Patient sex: M
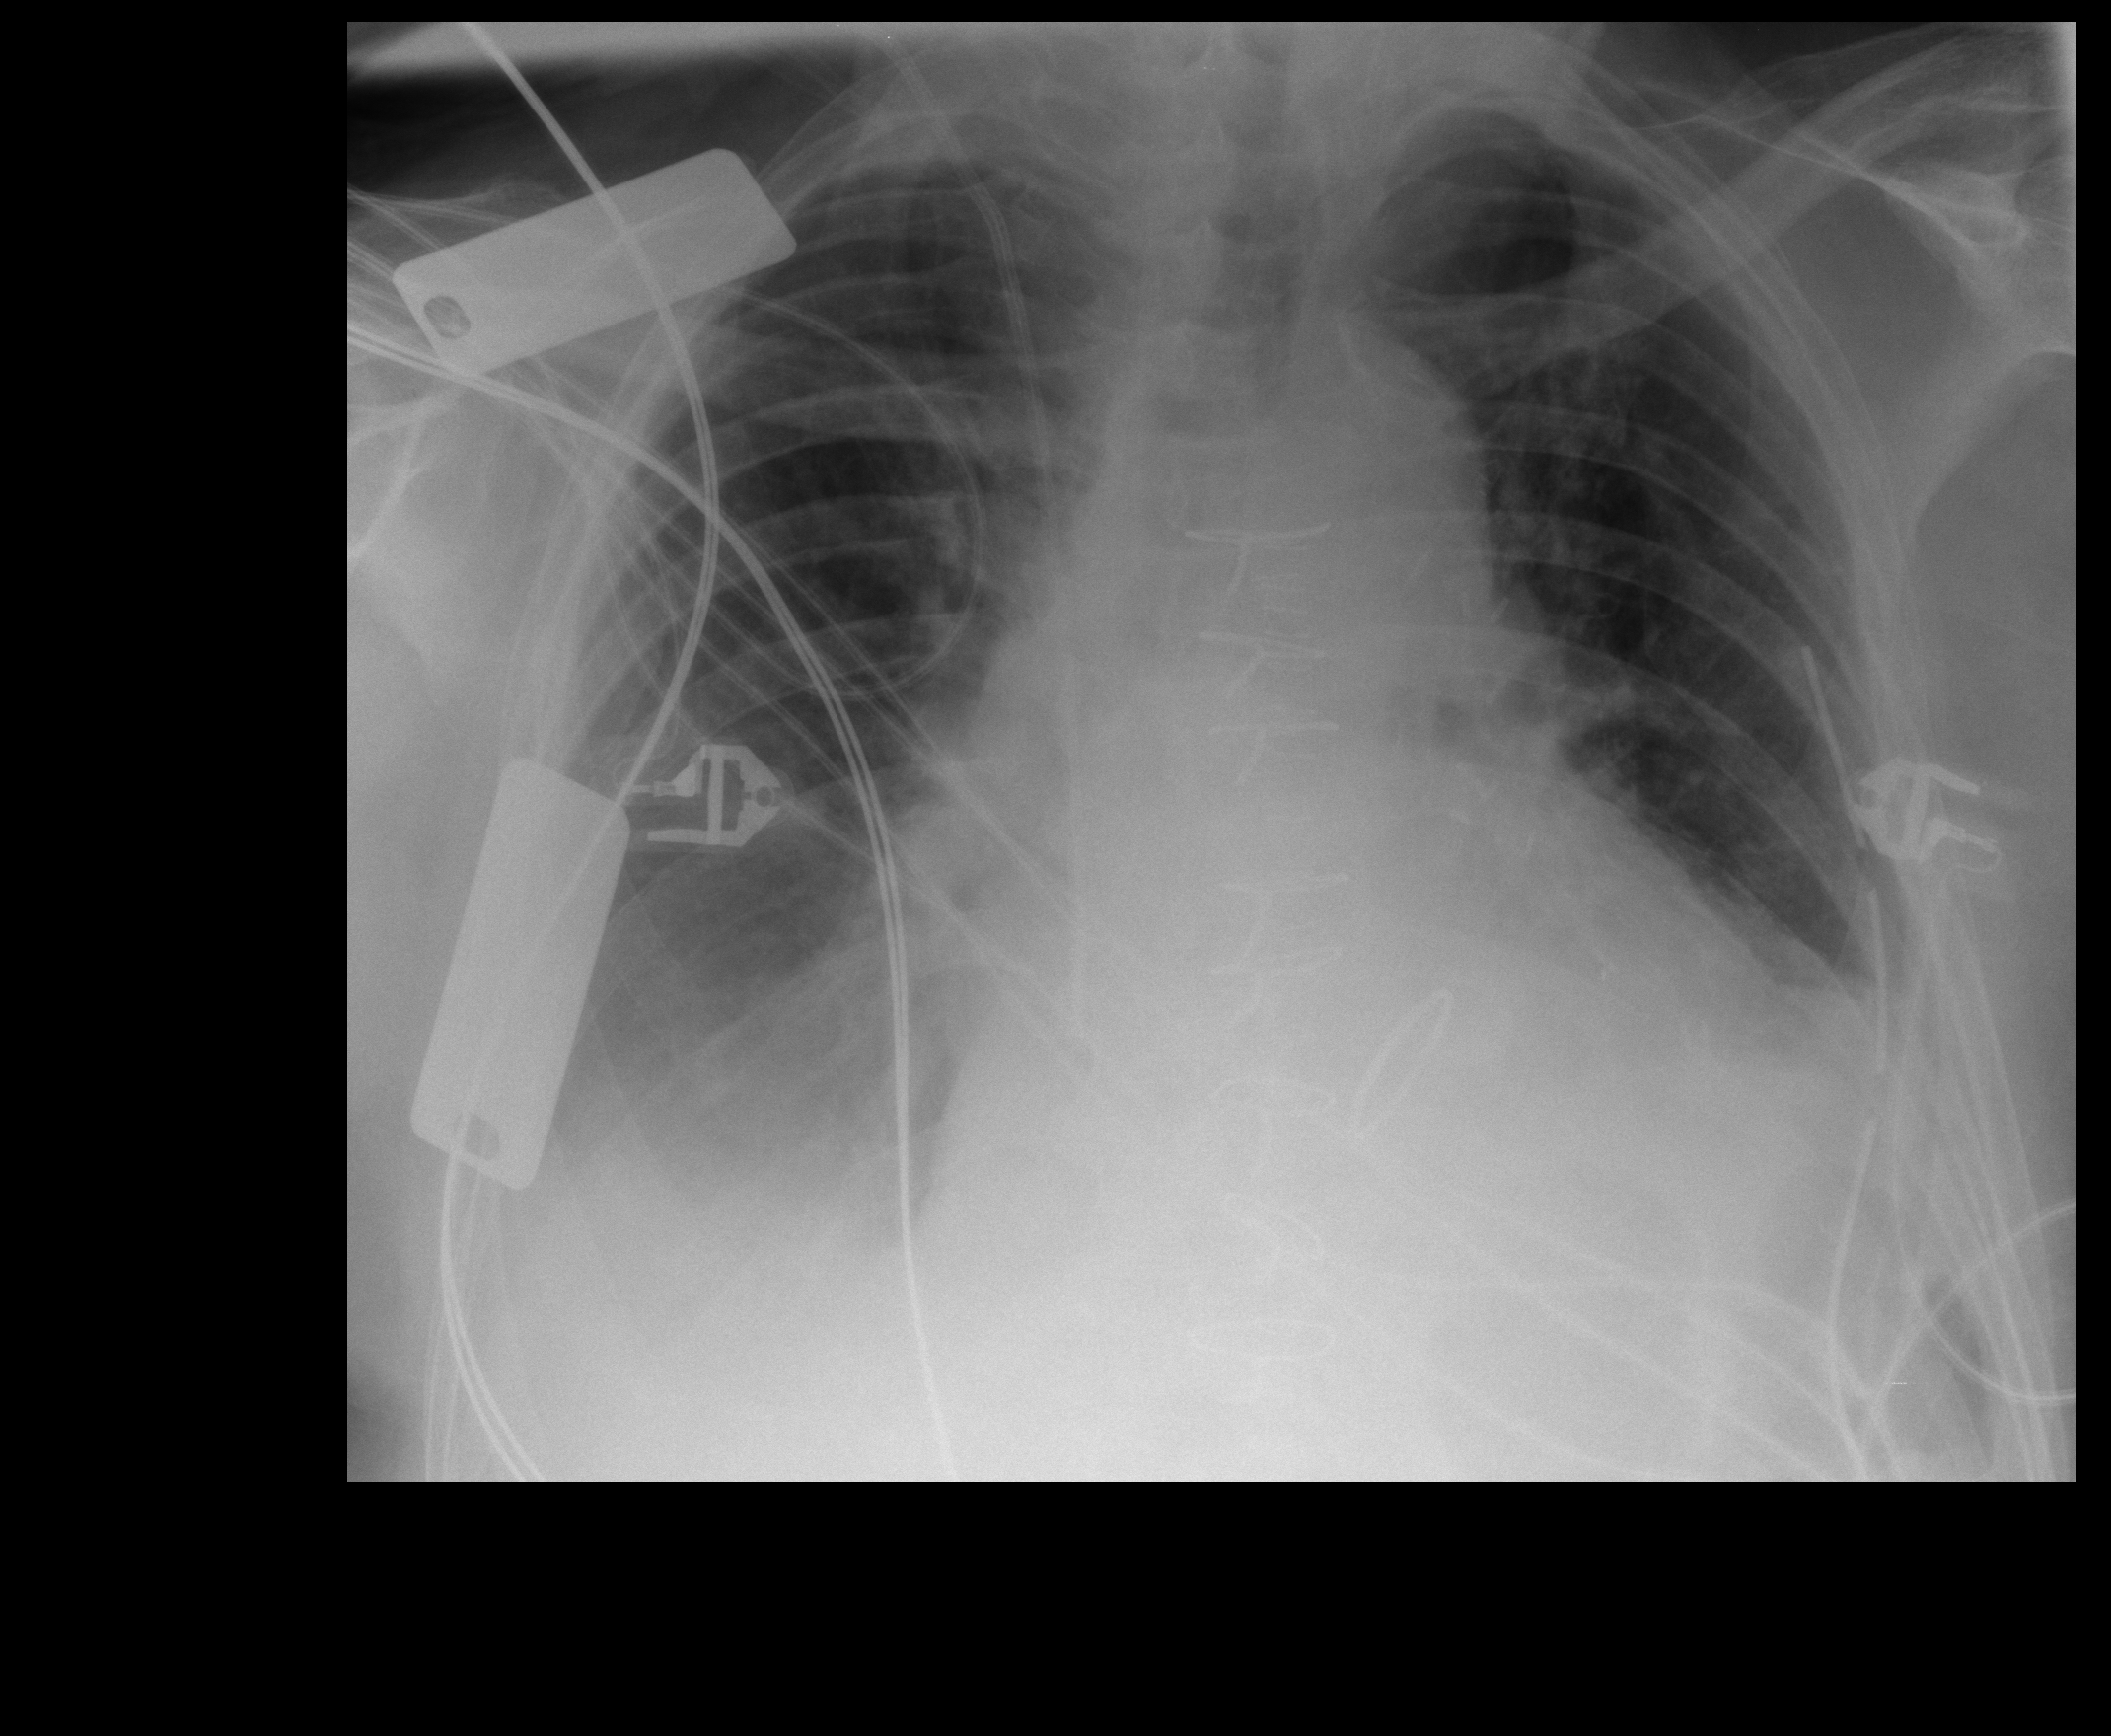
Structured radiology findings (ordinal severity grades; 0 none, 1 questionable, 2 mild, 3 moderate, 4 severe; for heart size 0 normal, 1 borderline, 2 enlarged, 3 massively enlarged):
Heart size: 2
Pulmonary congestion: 0
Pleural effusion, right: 2
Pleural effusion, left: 1
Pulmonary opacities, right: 0
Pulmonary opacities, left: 0
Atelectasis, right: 1
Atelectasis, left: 1